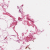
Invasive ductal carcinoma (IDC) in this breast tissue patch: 0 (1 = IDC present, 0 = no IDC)